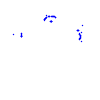
Particle: proton